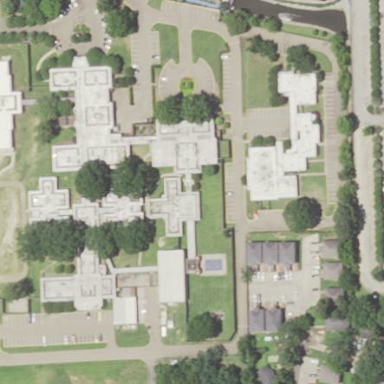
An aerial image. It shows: Healthcare facility identified as hospital.